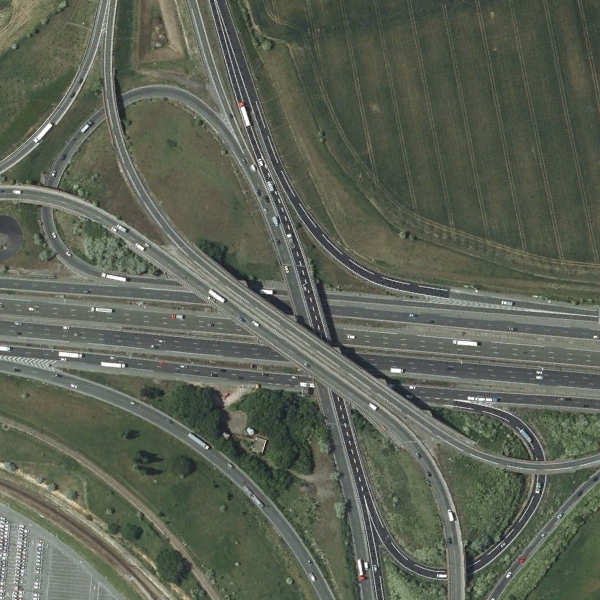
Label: Viaduct